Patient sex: M
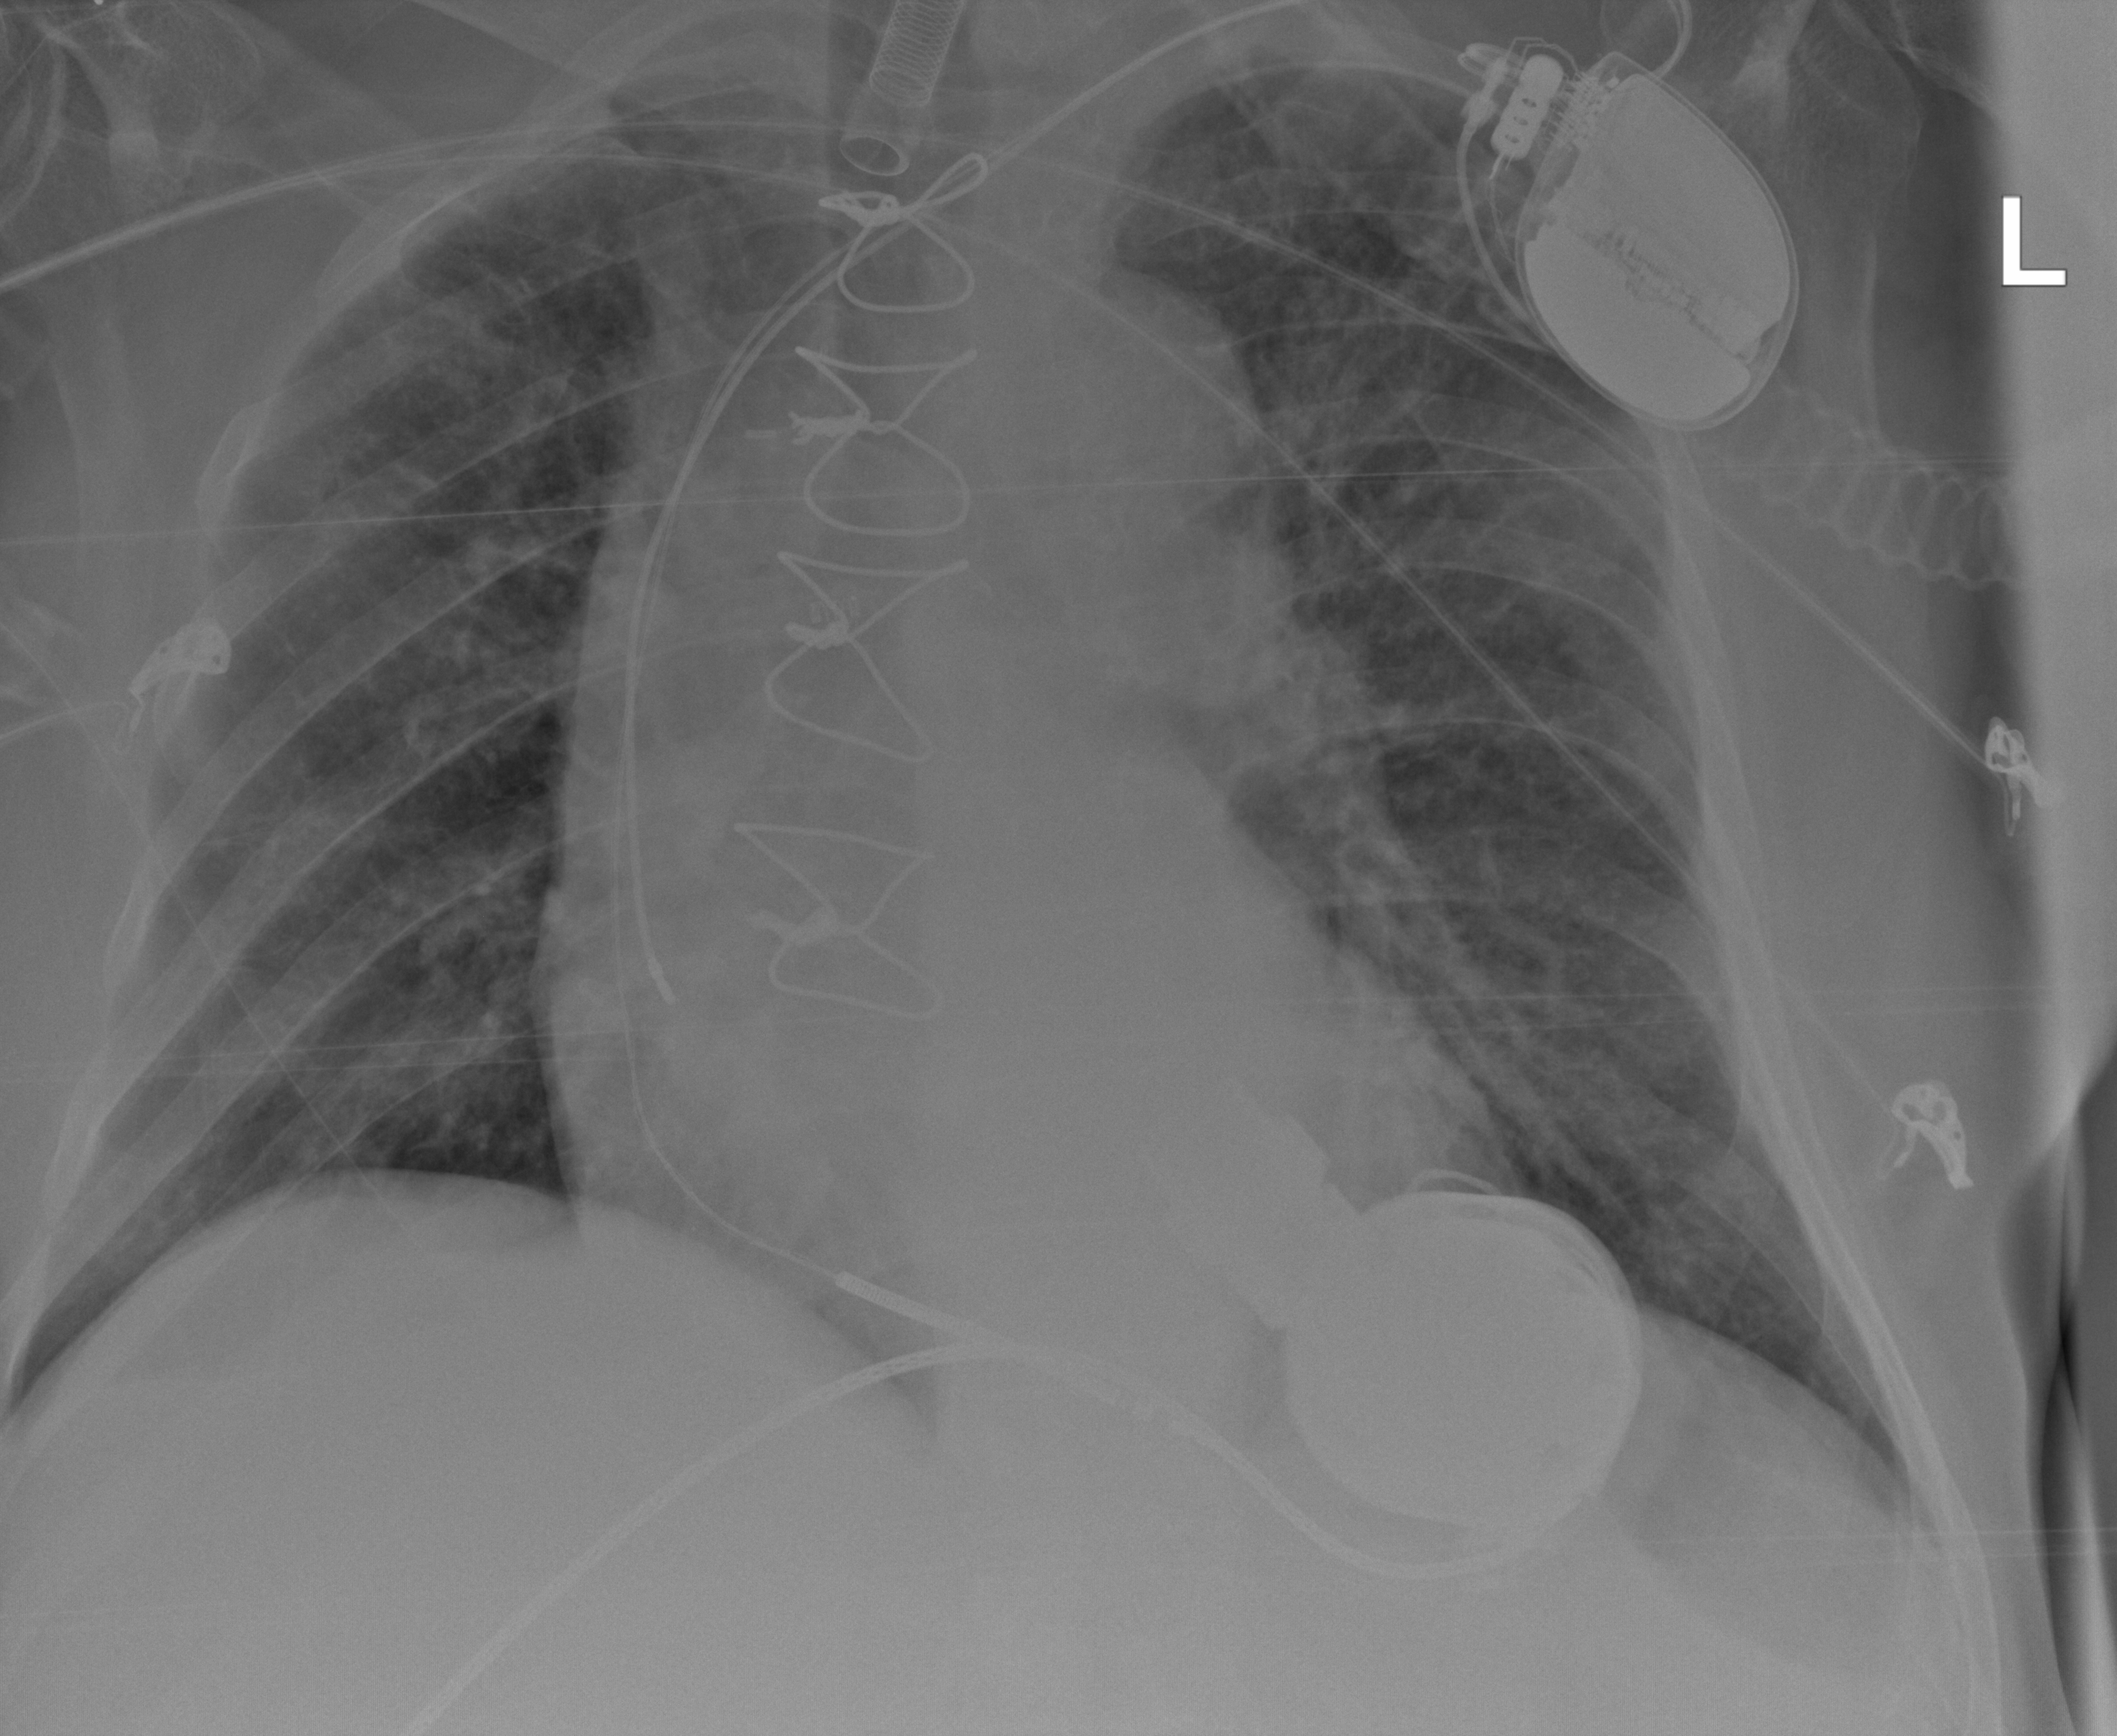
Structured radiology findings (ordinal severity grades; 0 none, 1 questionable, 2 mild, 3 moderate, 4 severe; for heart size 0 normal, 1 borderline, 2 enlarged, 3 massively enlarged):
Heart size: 2
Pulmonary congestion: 3
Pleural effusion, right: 0
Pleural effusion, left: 0
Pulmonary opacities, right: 2
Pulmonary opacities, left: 2
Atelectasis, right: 2
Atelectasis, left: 2